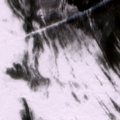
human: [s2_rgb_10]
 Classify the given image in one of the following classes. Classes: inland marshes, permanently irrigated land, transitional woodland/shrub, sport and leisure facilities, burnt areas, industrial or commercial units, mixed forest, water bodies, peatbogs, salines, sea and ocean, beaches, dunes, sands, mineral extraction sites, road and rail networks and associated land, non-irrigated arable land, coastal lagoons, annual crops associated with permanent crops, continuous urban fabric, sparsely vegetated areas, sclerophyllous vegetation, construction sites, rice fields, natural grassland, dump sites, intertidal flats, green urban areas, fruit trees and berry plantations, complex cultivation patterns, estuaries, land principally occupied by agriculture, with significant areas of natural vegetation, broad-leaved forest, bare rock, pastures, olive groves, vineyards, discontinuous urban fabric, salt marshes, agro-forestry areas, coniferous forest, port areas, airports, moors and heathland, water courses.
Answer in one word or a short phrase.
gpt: mixed forest, transitional woodland/shrub, peatbogs